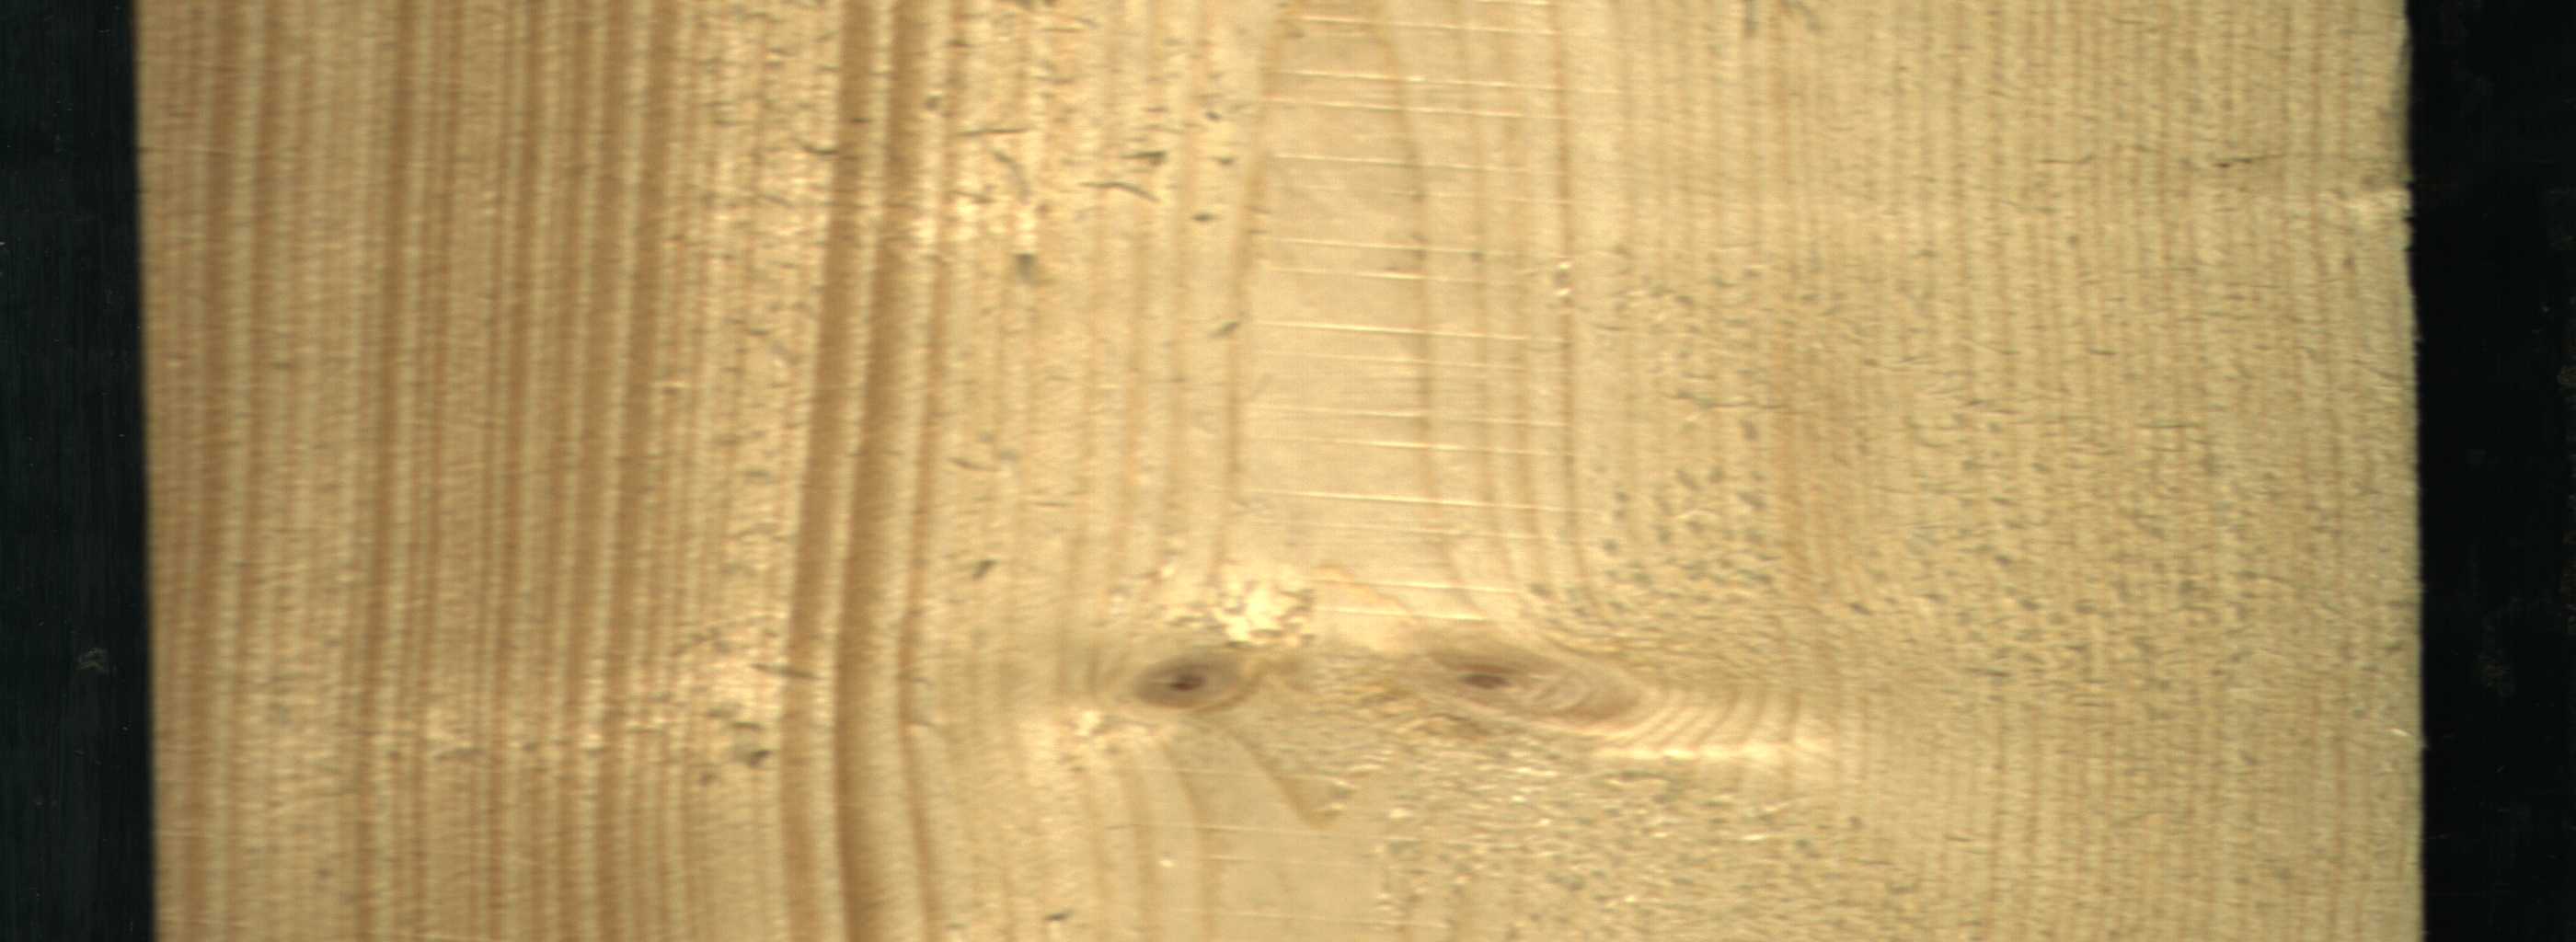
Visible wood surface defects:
Live_Knot
Live_Knot